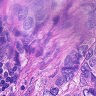
Metastatic tissue present: yes